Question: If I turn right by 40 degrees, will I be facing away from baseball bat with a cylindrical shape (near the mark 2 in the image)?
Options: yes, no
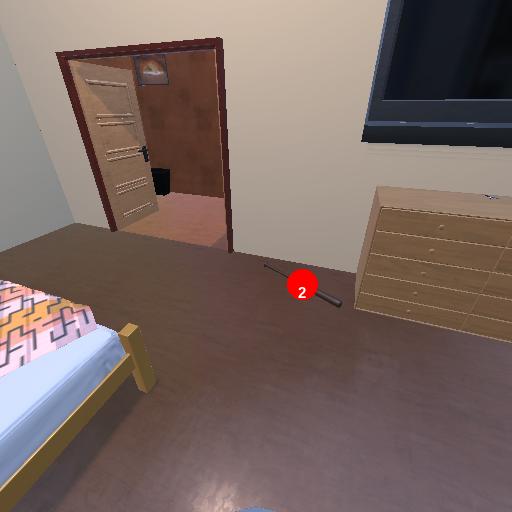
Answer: yes